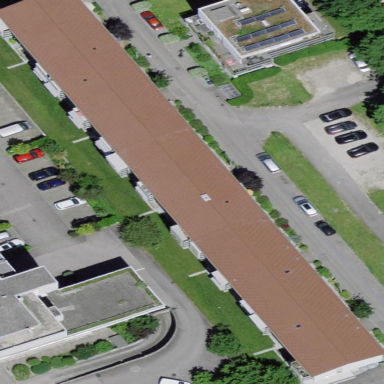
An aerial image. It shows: Gabled roof adorns the apartments building.